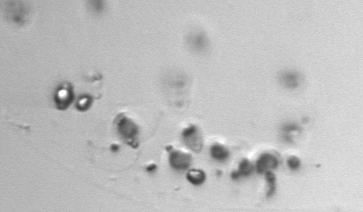
Label: Phaeocystis